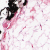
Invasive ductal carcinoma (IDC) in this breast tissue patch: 0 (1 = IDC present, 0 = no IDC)